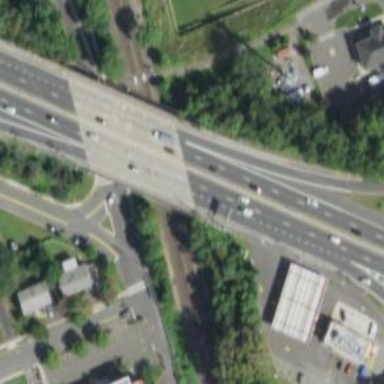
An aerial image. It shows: Bridge on urban freeway/expressway motorway.